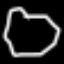
Label: octagon